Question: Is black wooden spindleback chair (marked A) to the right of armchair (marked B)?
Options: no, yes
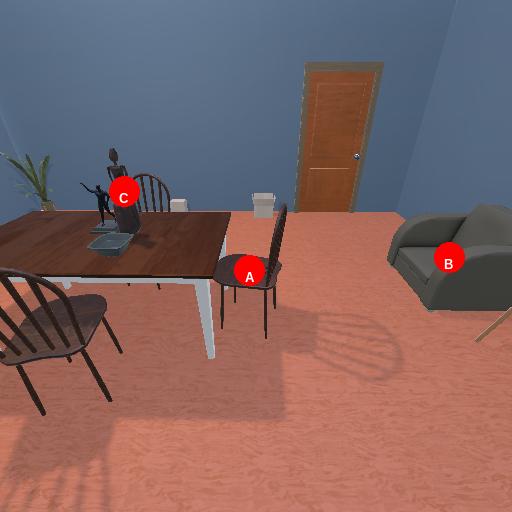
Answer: no